Interaction volume radius: 10 \u00c5
Interaction volume height: 25 \u00c5
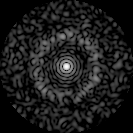
Disorder parameter: 0.8134